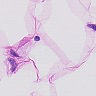
Metastatic tissue present: no